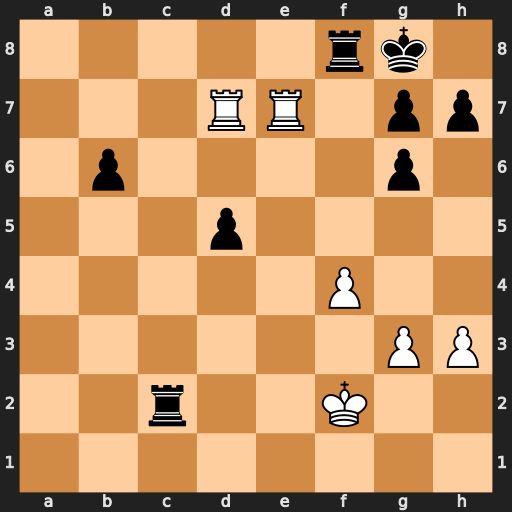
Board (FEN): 5rk1/3RR1pp/1p4p1/3p4/5P2/6PP/2r2K2/8
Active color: w
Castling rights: -
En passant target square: -
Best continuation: Kf3 Rc3+ Kg4 h5+ Kh4 Rf5 Rxg7+